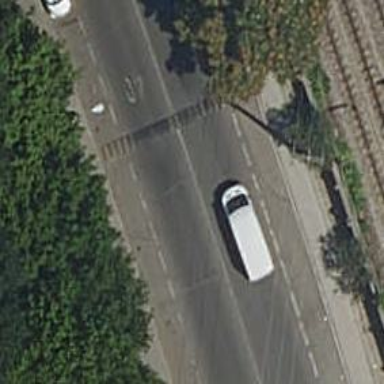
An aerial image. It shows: Bump for traffic calming.